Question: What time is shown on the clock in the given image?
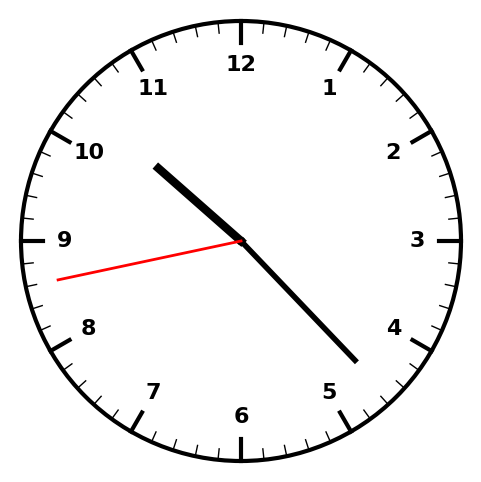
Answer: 10:22:43